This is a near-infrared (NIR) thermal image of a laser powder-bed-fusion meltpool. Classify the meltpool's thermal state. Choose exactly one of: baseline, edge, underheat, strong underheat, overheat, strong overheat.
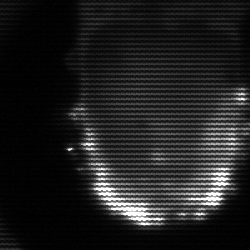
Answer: baseline